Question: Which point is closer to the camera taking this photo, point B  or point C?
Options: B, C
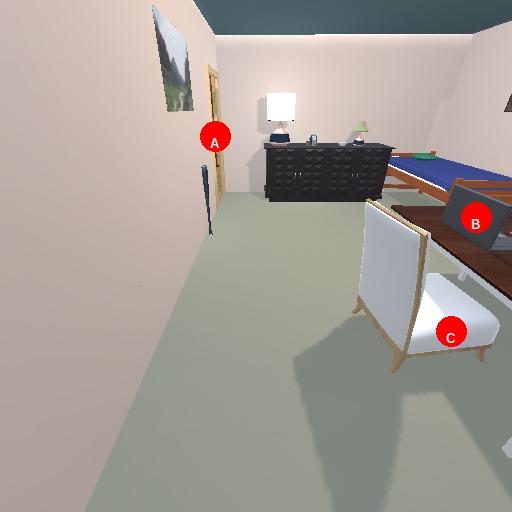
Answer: B